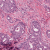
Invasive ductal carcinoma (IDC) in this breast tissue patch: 1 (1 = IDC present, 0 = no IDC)